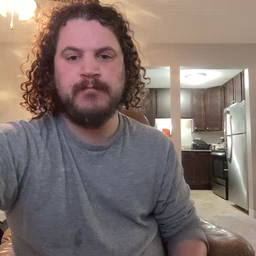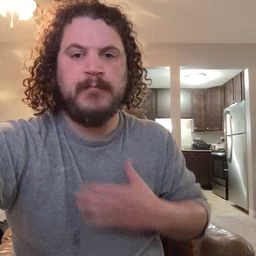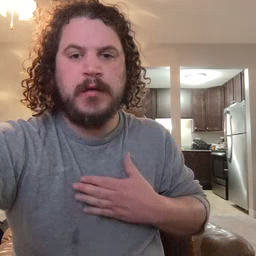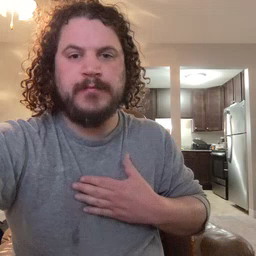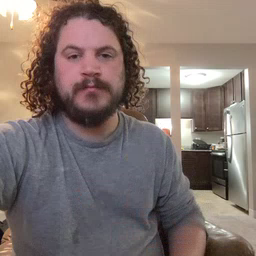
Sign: minemy